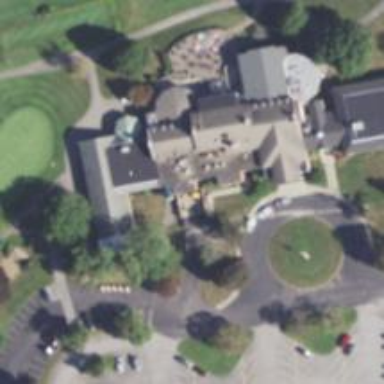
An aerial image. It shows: Clubhouse building associated with golf course.